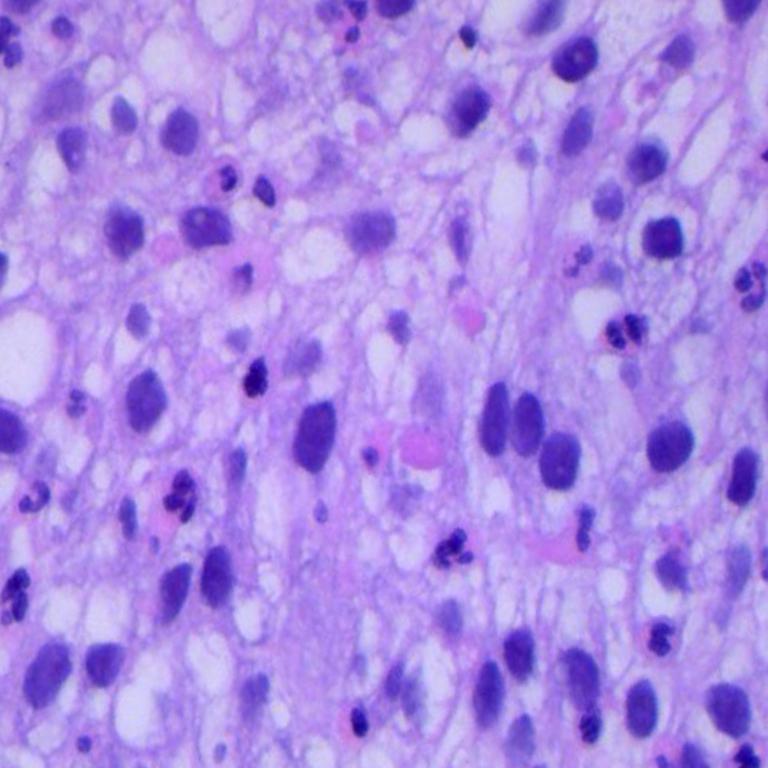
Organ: lung
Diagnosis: squamous carcinomas